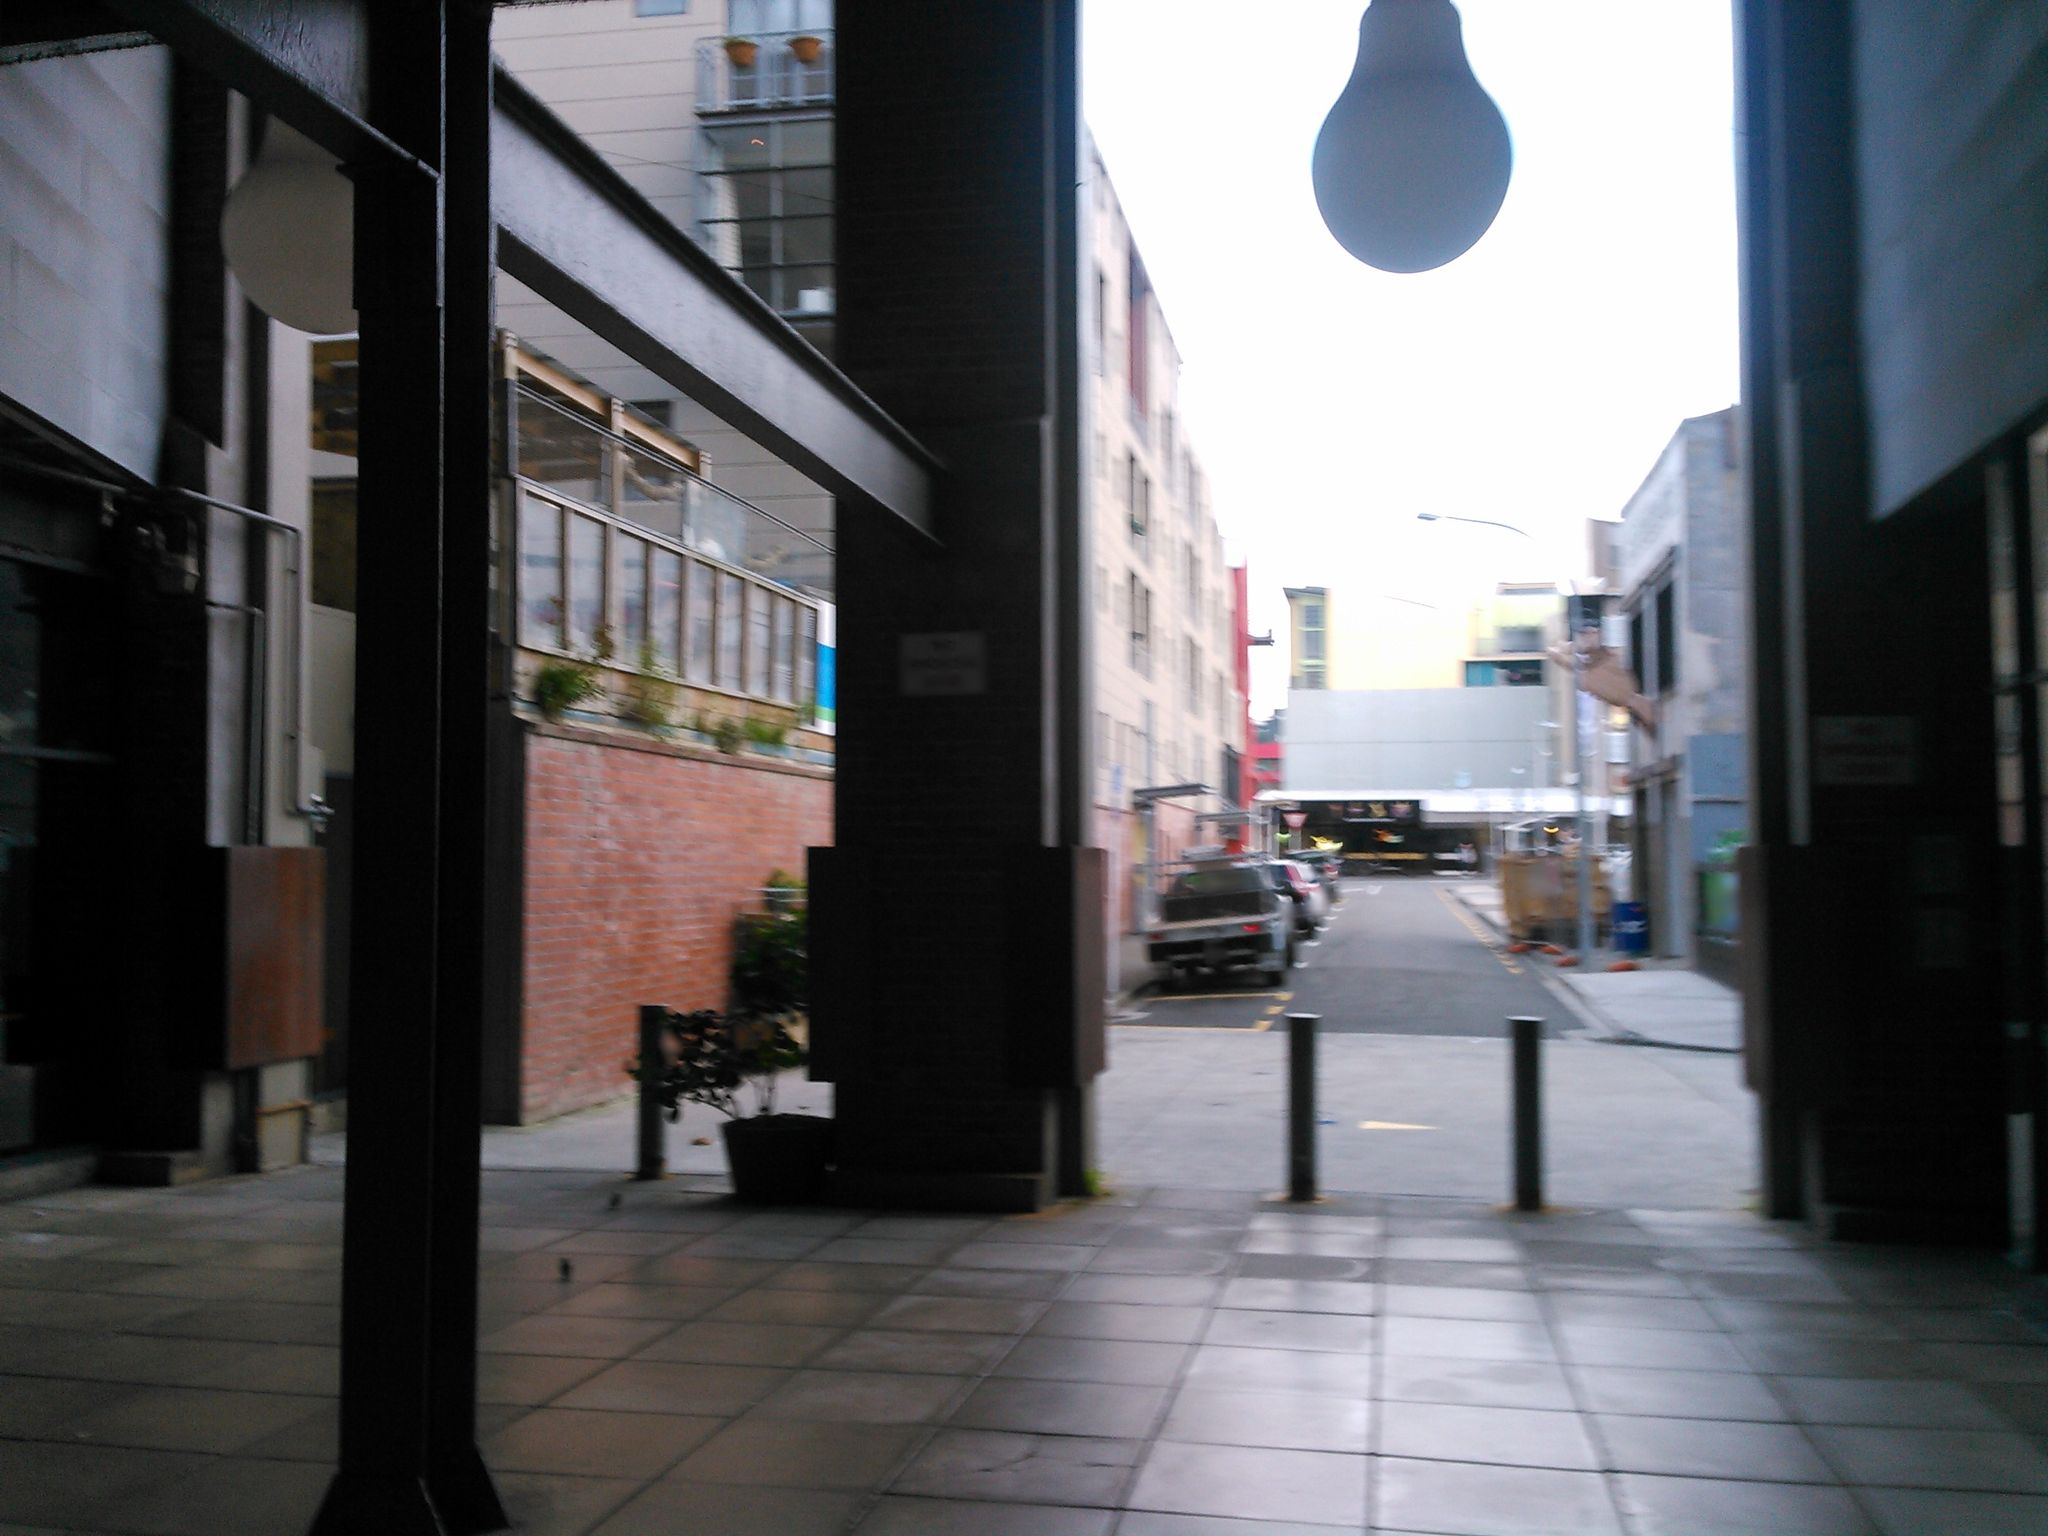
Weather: clear
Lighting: day
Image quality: good
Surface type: walking surface
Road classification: service, path, residential
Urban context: urban centre
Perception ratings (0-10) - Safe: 3.76, Lively: 6.72, Beautiful: 1.63, Boring: 5.85, Depressing: 5.53, Wealthy: 6.93